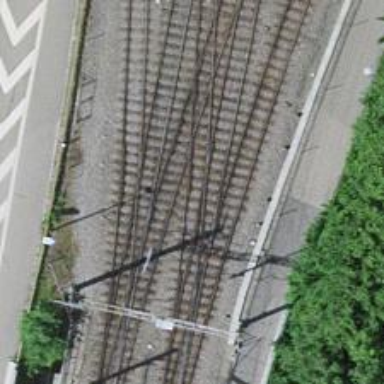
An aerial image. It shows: Narrow-gauge railway track electrified by contact line.